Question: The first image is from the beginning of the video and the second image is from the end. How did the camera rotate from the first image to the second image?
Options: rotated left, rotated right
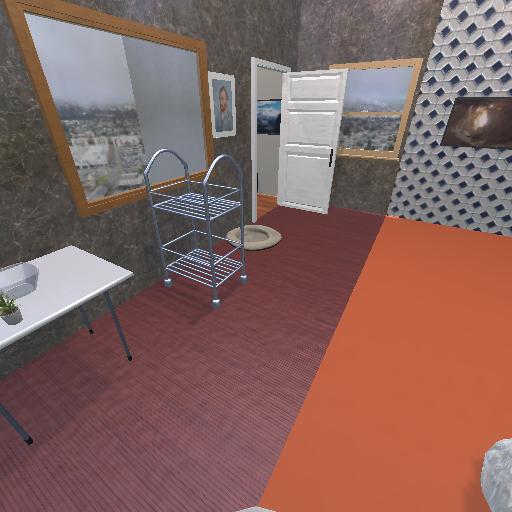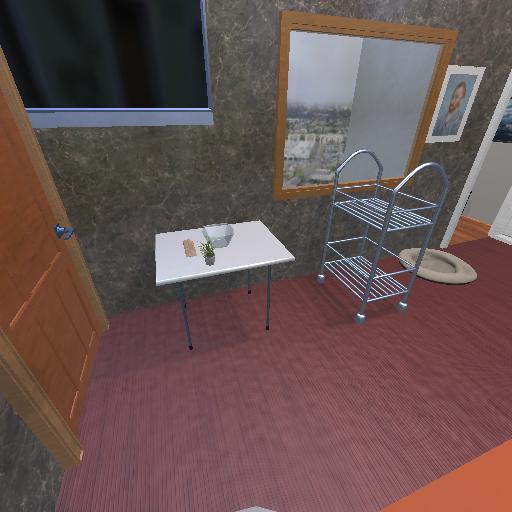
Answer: rotated left